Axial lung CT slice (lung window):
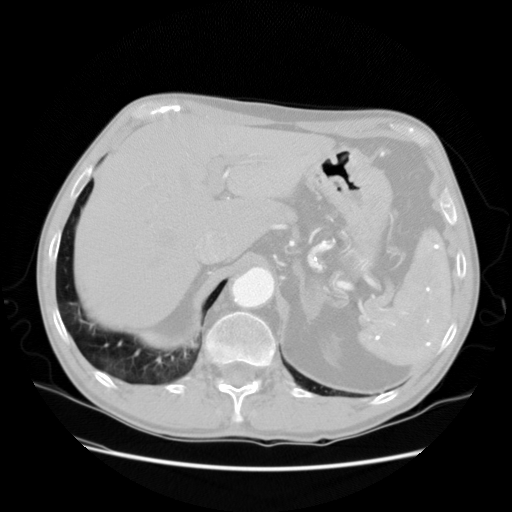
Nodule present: no